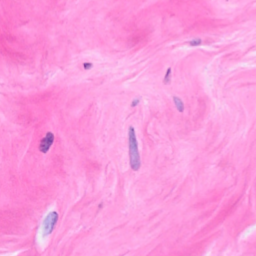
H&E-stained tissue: Breast